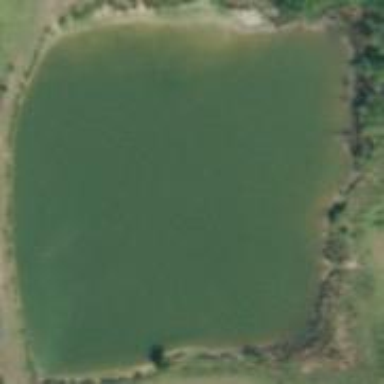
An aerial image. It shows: Pond surrounded by natural water.